Question: I create a 'xib' file from 'New file -> iOS -> User Interface -> View' , and add a 'Collection View Cell'.
I create a 'header and .m file' from 'New file -> iOS -> Cocoa Touch -> Objective-C class'. and set the 'UICollectionViewCell' to 'Subclass'.
I want to connect the 'imageView' and 'label' to 'header file' for 'IBOutlet' , but it has no any behavior.
Like the following picture.

Why this condition happened ? Did I missing something ?
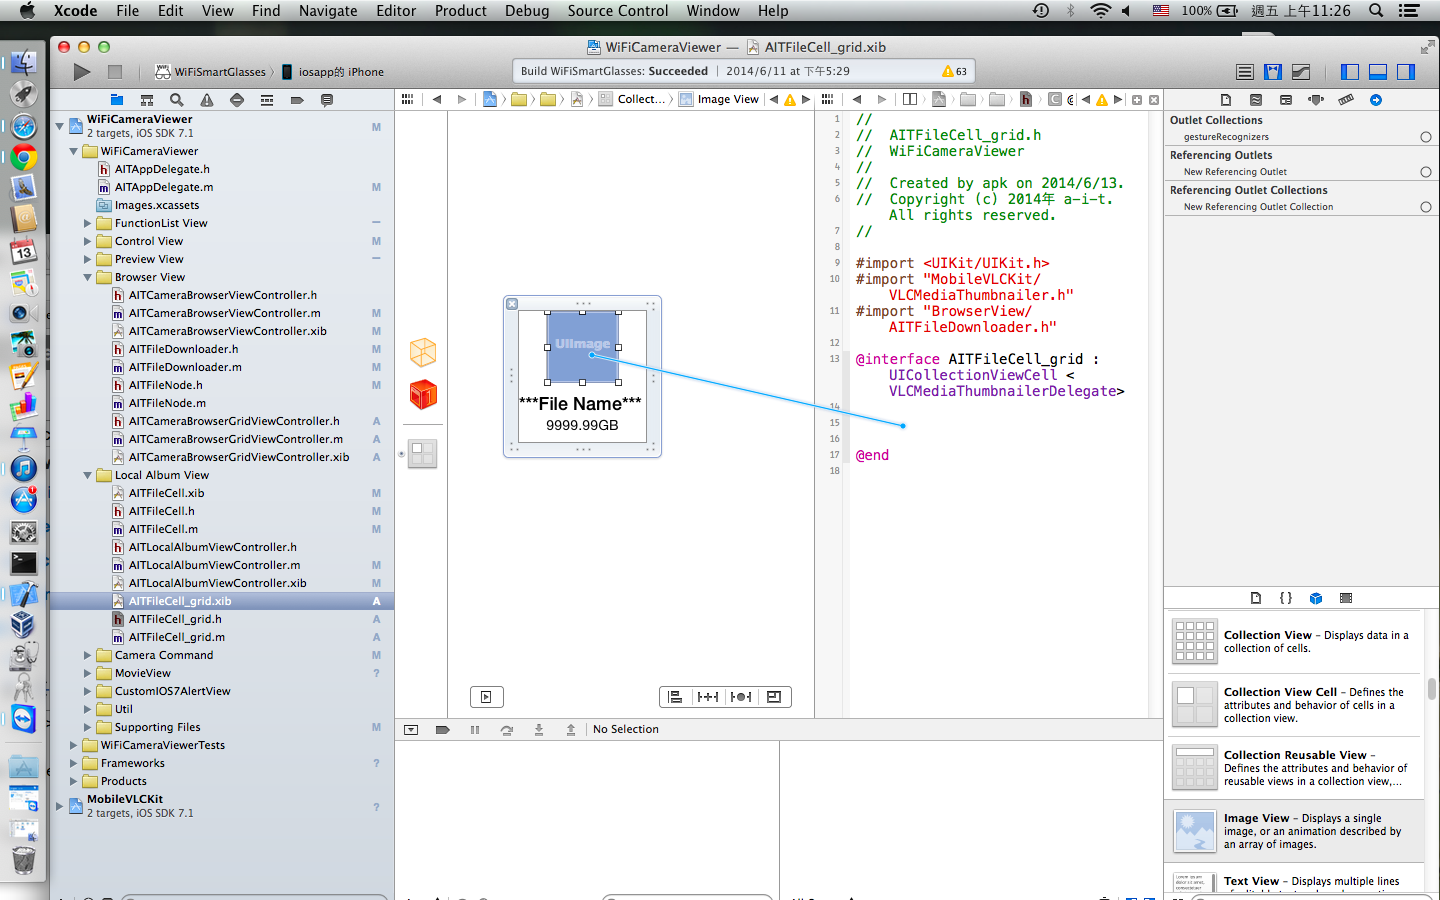
Answer: First you have to select the View and add the custom class like this: